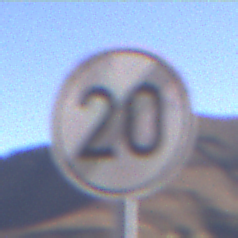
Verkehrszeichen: EndeGeschwindigkeit20
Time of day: Midday
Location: Outdoor (Nature)
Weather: Clear
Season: NotSpecified
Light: Natural